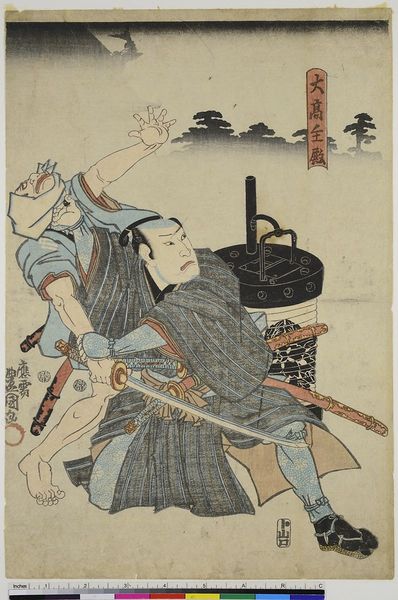
Titel: Otaka Tomono
Künstler: Utagawa Kunisada
Standort: Hamburg
Institution: Museum für Kunst und Gewerbe Hamburg
Schlagwörter: kampf, laterne, holzschnitt, fight, men, sword, belt, gown, druckgraphik, druckgrafik, sky, tree, zeit, writing, farbholzschnitt, lantern, foot, sandal, samurai, tan, text, edo, japanese, reproduktionen, gore, sheath, druckerzeugnisse, ink, katana, peopel, hashiba hisaki, scroll, historical